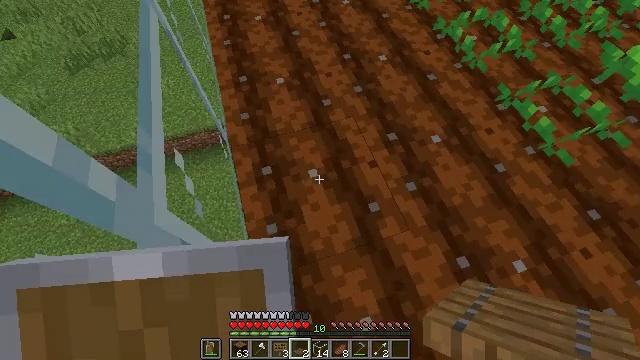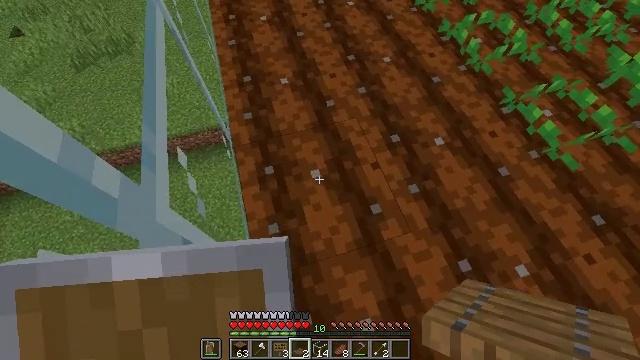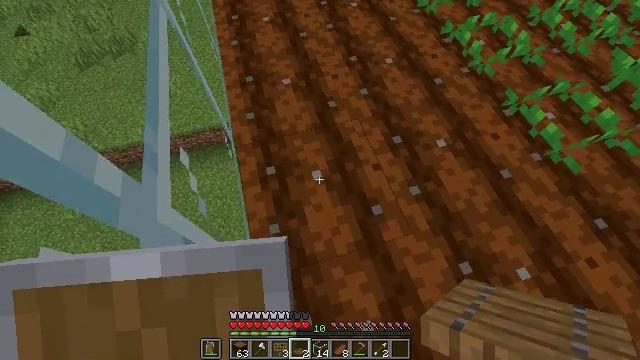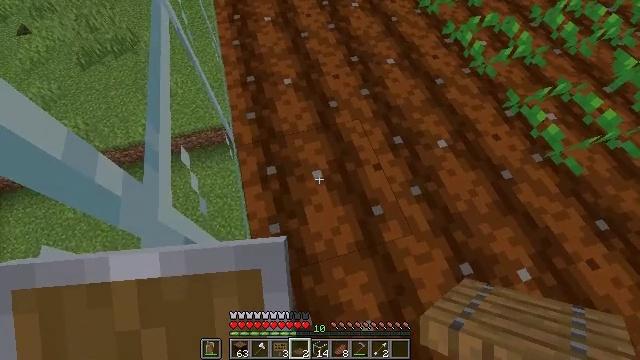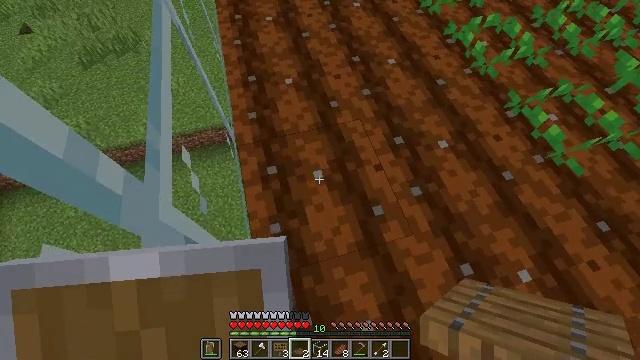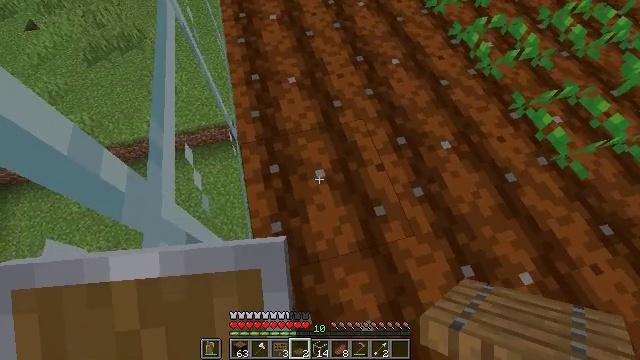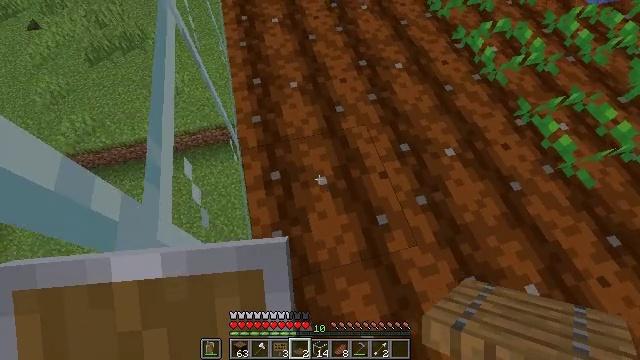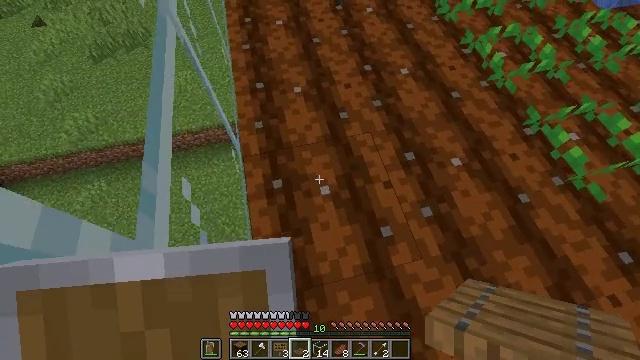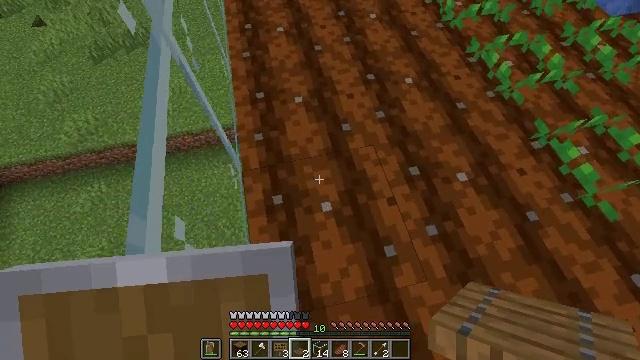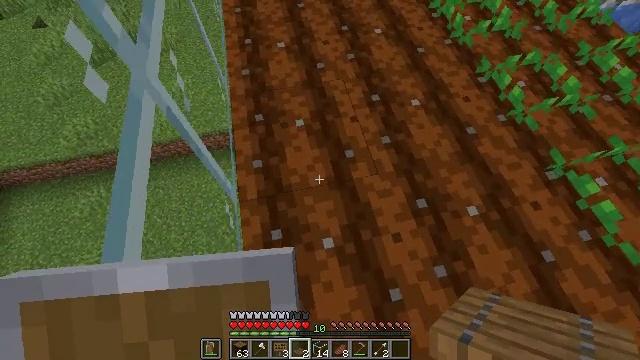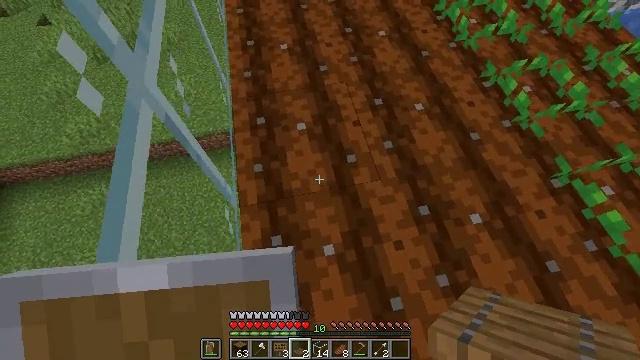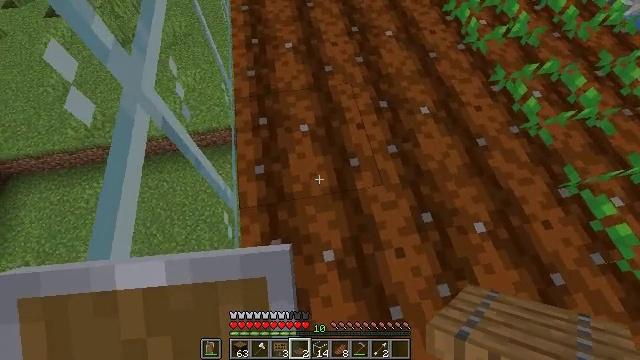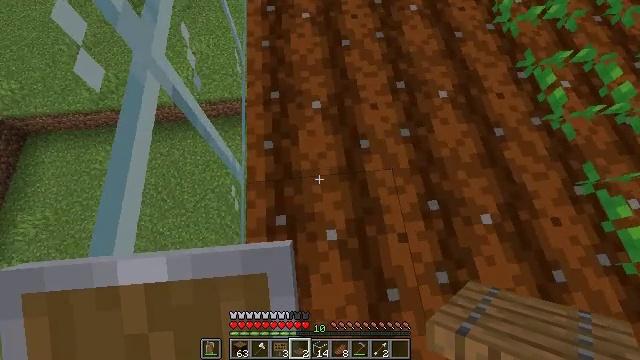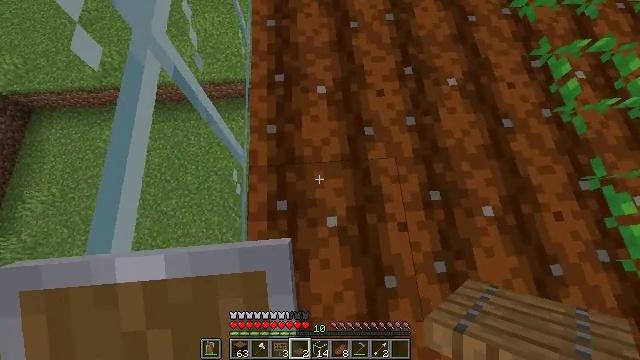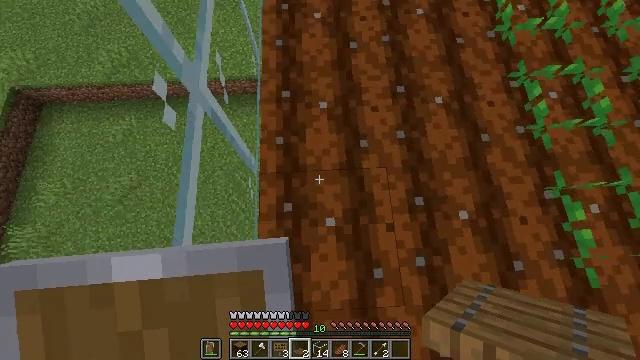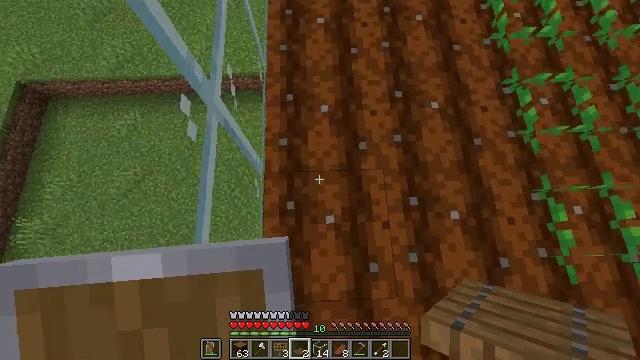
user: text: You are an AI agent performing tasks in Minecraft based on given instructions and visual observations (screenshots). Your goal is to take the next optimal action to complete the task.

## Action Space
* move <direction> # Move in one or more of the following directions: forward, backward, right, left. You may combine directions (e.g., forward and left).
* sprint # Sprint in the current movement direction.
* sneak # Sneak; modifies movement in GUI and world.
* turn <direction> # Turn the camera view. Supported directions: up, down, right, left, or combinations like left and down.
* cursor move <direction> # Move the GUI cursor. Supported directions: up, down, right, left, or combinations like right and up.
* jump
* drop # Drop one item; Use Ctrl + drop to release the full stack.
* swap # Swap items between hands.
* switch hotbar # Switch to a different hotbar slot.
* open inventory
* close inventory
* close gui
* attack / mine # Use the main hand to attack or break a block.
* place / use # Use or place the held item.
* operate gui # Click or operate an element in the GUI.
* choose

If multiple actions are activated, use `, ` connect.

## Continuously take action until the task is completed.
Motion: motion action
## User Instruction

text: Break the spruce door to remove it.
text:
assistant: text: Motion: turn left
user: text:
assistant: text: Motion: no_op
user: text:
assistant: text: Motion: no_op
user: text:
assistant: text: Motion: no_op
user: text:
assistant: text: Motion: no_op
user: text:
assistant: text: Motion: move forward
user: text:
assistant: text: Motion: move forward
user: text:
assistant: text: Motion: move forward
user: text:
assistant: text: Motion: no_op
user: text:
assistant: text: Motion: no_op
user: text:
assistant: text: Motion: turn left
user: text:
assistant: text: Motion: turn left and down
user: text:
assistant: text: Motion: turn left and down
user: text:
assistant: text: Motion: turn down, jump
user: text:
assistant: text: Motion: turn down, jump
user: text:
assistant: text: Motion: jump
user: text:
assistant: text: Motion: jump
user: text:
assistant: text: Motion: jump
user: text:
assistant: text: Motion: no_op
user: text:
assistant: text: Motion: no_op
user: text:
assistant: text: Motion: no_op
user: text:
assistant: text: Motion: no_op
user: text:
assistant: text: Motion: no_op
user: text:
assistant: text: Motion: no_op
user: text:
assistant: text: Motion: no_op
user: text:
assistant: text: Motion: no_op
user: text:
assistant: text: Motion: no_op
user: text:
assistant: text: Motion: no_op
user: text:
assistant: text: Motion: no_op
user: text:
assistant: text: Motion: no_op